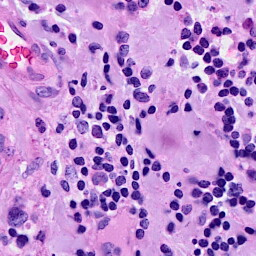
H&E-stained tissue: Breast